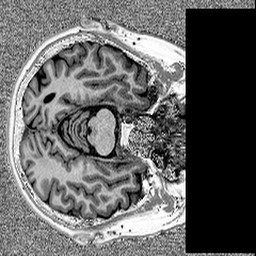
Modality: MP2RAGE
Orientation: axial
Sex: male